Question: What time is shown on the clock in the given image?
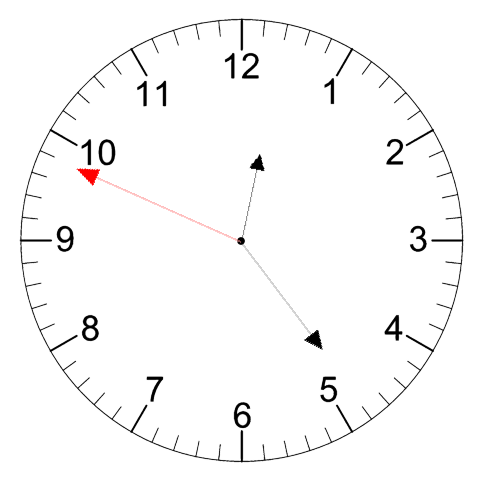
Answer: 12:23:49